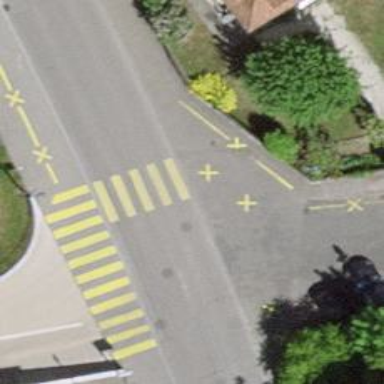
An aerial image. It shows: Marked road crossing with visible markings.